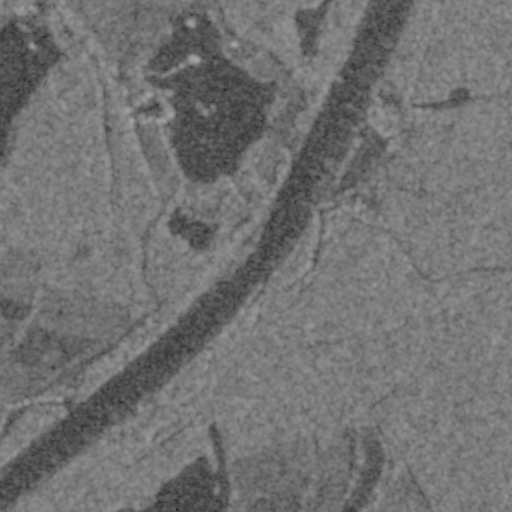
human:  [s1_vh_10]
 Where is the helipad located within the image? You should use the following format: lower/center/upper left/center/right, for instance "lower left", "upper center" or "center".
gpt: The helipad is located in the center right of the image.
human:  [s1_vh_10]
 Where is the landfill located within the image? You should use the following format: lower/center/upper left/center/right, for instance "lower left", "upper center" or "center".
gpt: The landfill is located in the upper left of the image.
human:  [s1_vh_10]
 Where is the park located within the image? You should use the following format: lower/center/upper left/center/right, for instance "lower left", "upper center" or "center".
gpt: The park is located in the upper right of the image.
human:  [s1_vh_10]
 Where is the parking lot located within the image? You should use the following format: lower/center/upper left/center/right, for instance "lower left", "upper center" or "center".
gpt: The parking lot is located in the upper right of the image.
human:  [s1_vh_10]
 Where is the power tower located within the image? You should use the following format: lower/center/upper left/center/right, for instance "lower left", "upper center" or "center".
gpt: The power tower is located in the upper right of the image.
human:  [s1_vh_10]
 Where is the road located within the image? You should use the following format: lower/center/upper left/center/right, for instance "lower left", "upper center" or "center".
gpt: There is no road in the image.

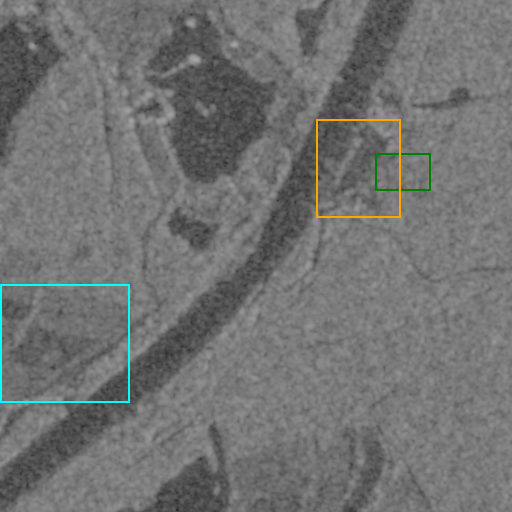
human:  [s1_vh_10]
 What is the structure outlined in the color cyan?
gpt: The structure outlined in cyan is a crop field.
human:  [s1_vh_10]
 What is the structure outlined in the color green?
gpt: The structure outlined in green is a parking lot.
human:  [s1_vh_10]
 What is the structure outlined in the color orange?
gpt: The structure outlined in orange is a water park.
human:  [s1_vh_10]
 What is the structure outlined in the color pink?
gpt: There is no pink outline.